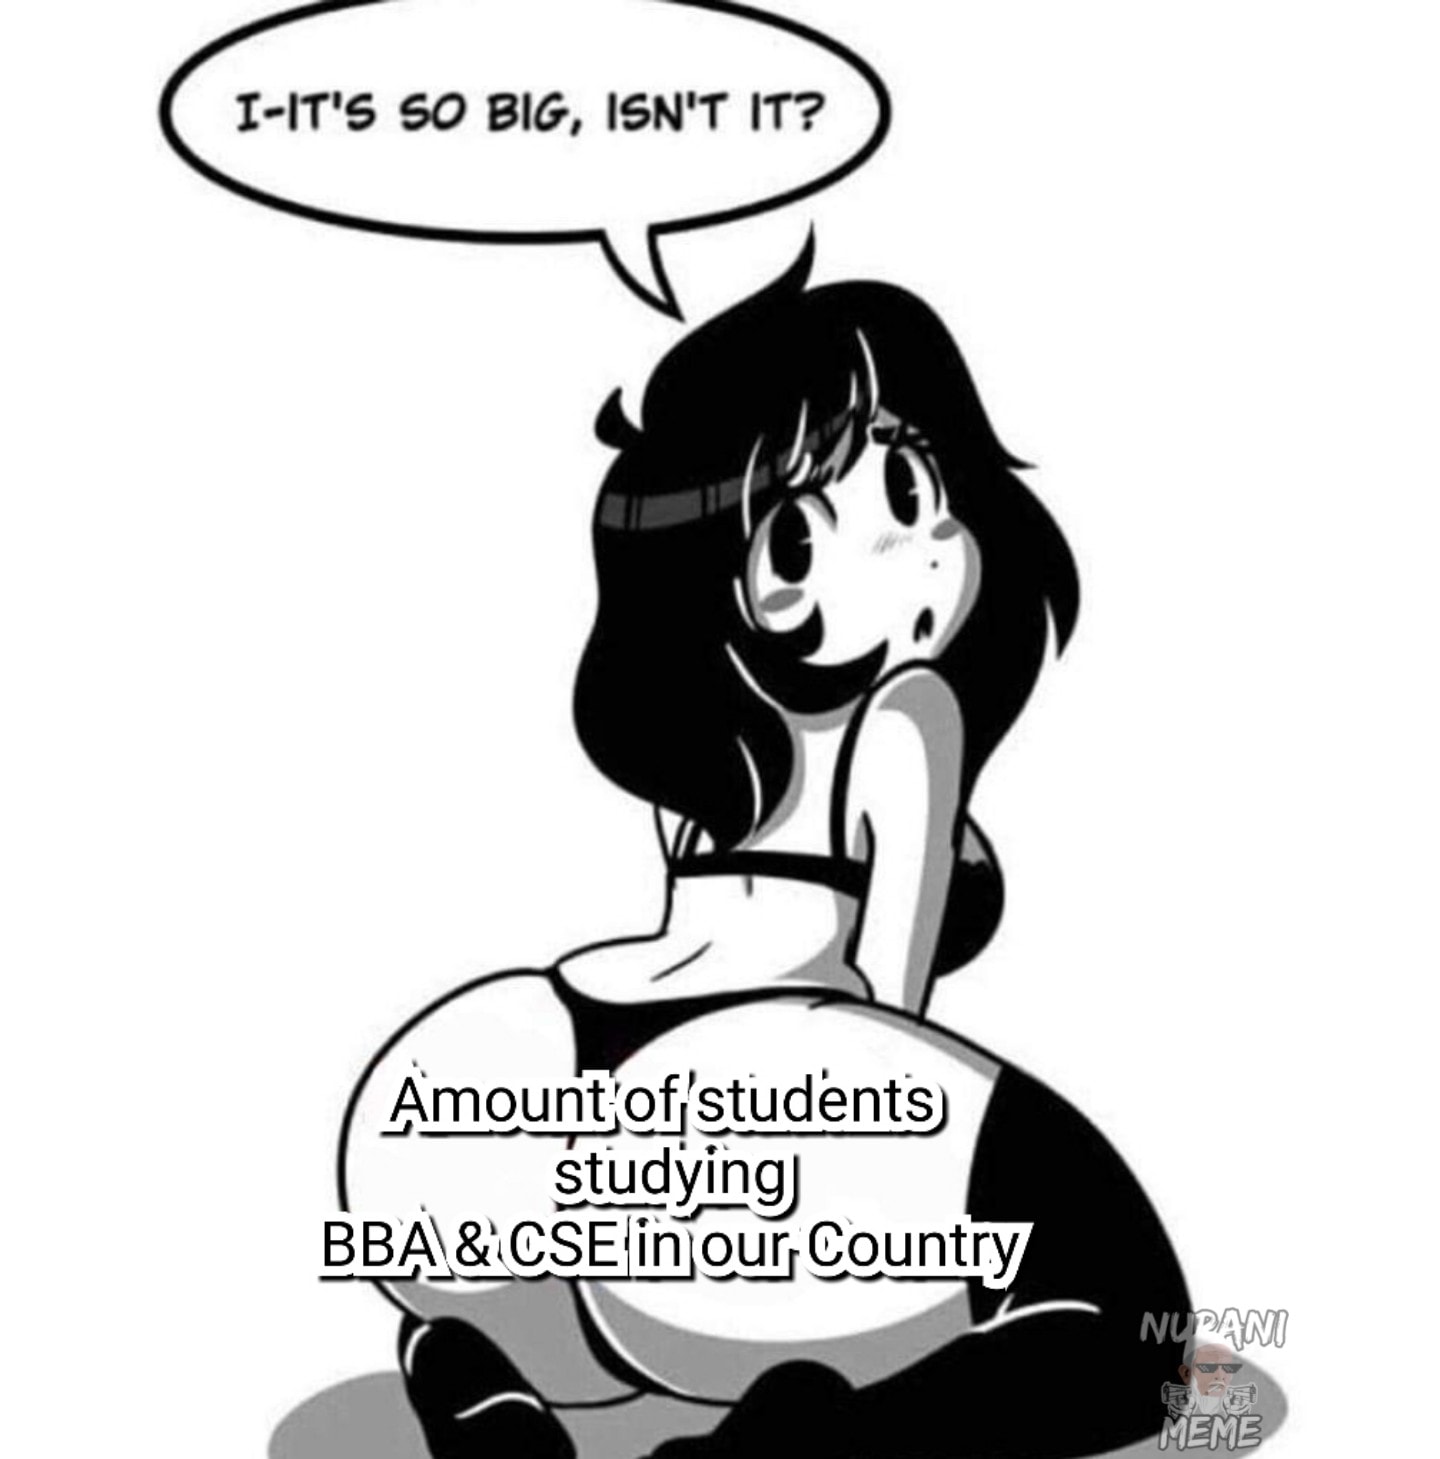
Caption: I-IT'S SO BIG, ISN'T IT ?     Amount of students studying BBA & CSE in our Country
Label: hate